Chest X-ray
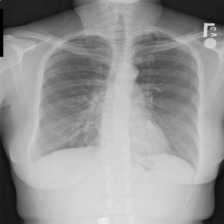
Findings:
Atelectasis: negative
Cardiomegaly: negative
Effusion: negative
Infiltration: positive
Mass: negative
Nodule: negative
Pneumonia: negative
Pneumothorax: negative
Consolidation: negative
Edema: negative
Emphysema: negative
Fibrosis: positive
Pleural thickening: negative
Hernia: negative